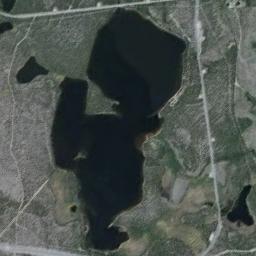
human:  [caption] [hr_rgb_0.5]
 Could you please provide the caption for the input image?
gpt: There are several roads of different lengths around the lake .

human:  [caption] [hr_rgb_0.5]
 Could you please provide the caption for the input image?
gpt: A big lake and some small lakes lie in a sparse forest and the water is dark blue .

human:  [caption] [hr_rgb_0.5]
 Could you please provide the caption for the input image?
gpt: The lake is very blue .

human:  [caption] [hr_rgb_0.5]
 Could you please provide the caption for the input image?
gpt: There is an irregular blue lake on the ground with green vegetation, And there are some small lakes next to it .

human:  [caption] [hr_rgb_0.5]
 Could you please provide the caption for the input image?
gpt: There are many buildings and some roads around the lake .